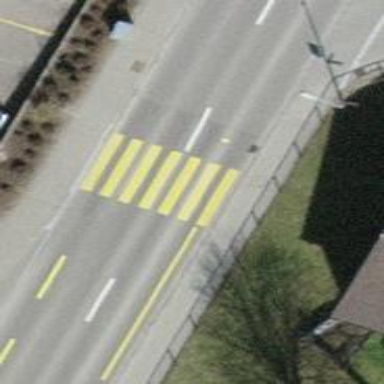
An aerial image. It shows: Marked road crossing.